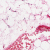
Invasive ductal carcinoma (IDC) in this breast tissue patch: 0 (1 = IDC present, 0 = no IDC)